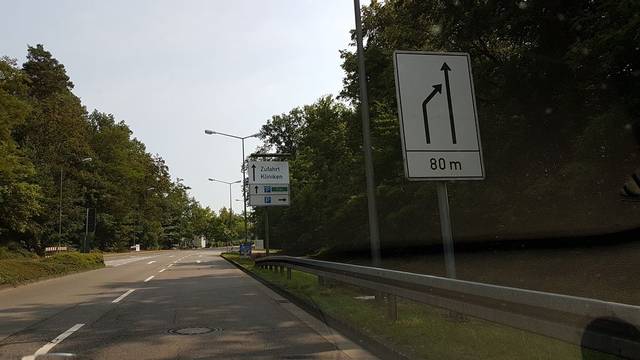
Region: Germany
Coordinates: 49.312, 7.344